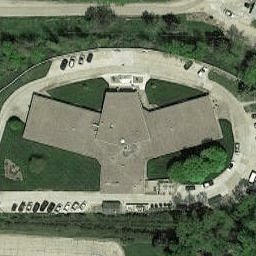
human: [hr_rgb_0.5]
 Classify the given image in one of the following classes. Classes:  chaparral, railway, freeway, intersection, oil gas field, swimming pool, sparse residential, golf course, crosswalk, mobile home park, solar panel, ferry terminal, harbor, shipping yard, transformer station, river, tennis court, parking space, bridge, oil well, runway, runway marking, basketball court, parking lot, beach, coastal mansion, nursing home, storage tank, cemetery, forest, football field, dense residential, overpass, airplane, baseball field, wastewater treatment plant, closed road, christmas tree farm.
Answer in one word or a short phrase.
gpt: nursing home